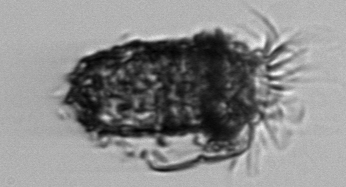
Label: Stenosemella_pacifica